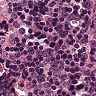
Metastatic tissue present: no